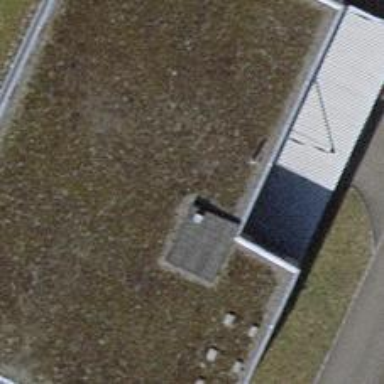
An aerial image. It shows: Commercial building.